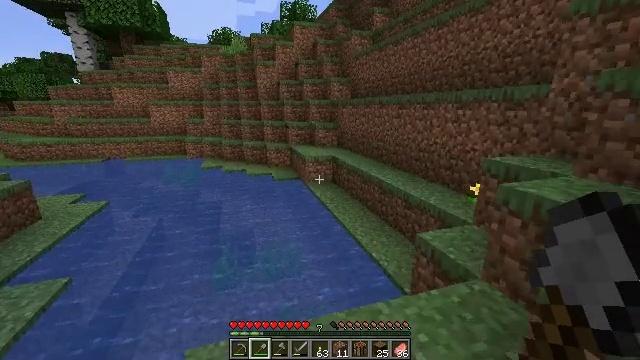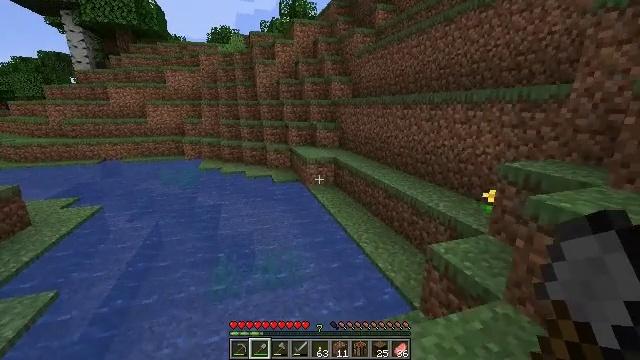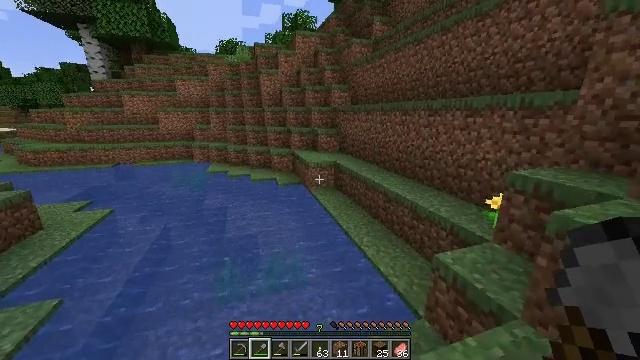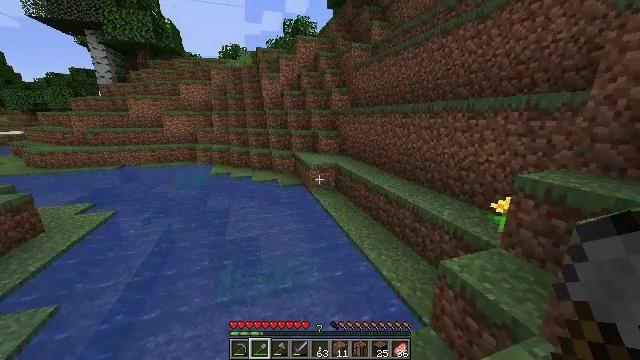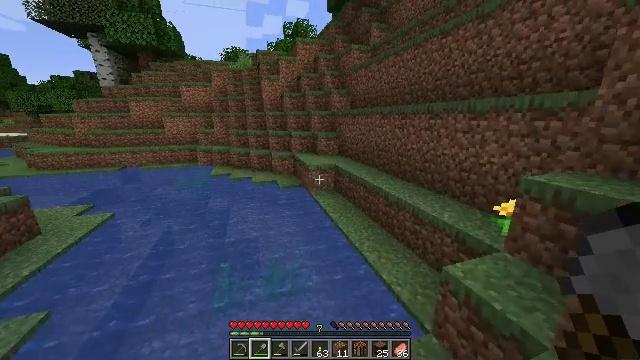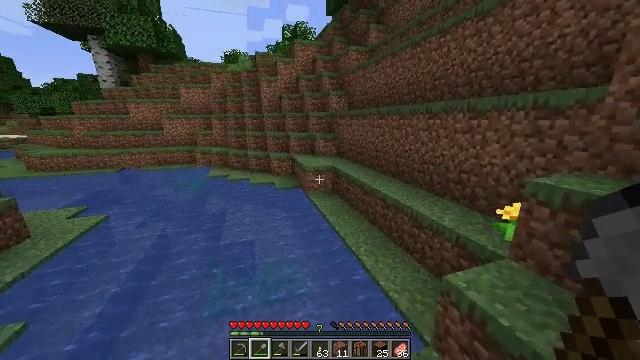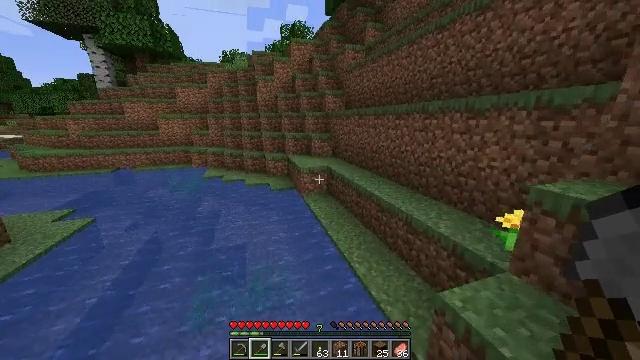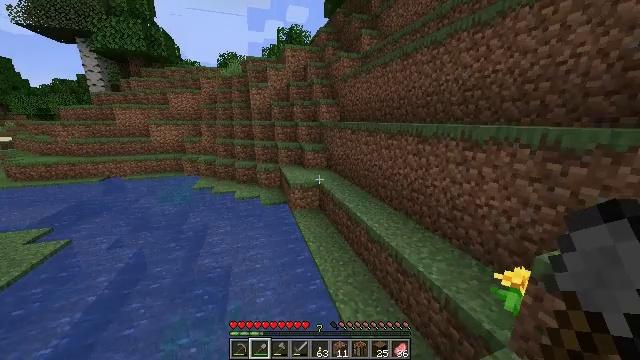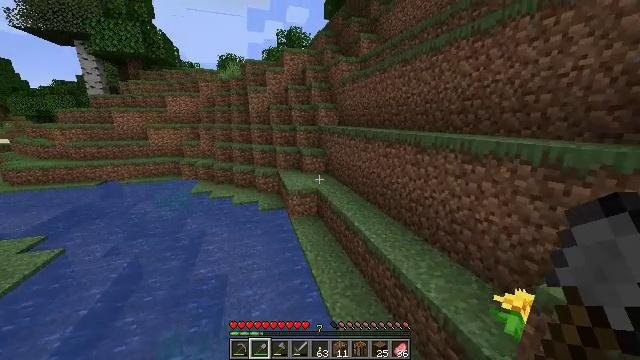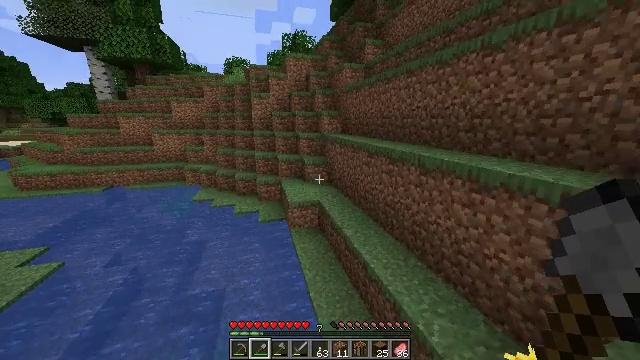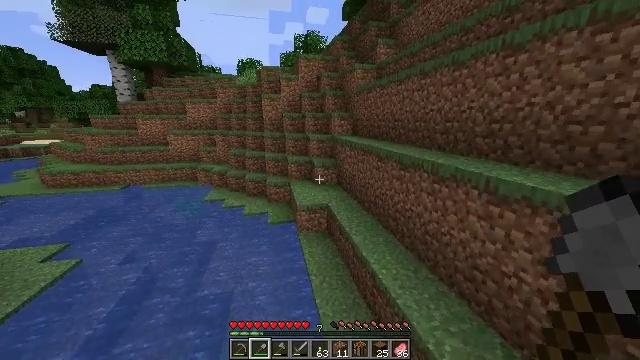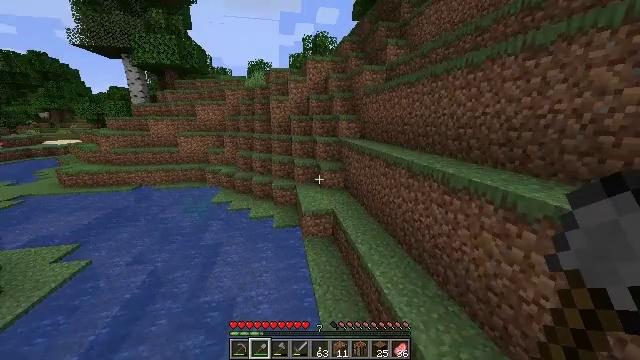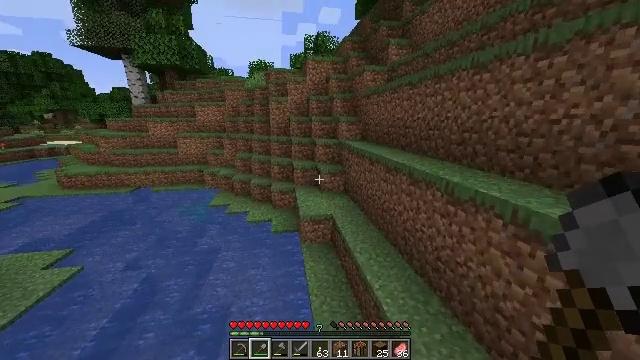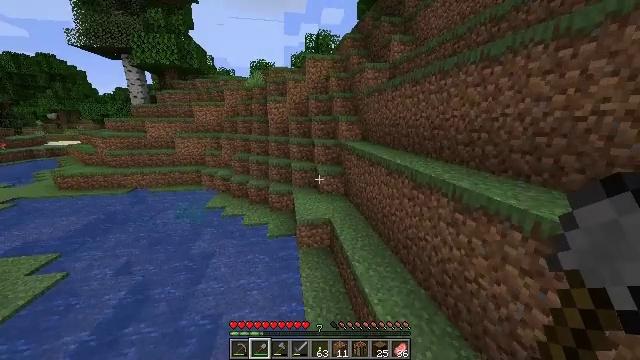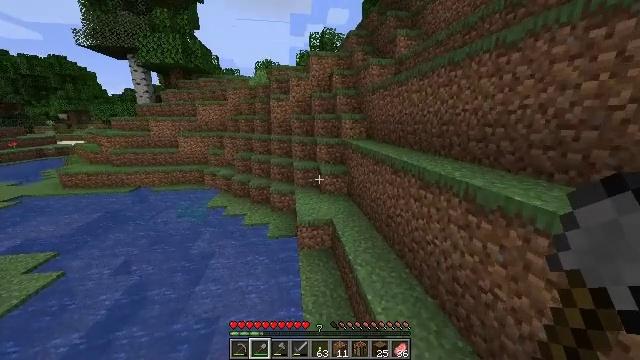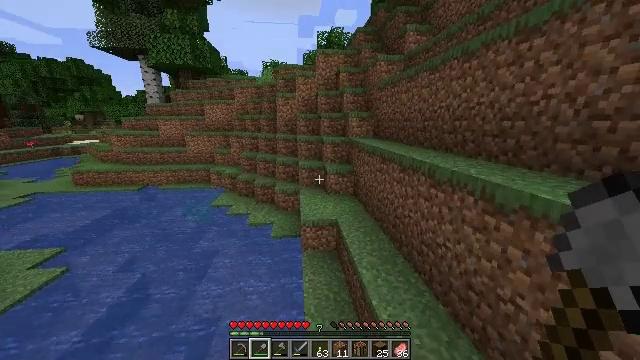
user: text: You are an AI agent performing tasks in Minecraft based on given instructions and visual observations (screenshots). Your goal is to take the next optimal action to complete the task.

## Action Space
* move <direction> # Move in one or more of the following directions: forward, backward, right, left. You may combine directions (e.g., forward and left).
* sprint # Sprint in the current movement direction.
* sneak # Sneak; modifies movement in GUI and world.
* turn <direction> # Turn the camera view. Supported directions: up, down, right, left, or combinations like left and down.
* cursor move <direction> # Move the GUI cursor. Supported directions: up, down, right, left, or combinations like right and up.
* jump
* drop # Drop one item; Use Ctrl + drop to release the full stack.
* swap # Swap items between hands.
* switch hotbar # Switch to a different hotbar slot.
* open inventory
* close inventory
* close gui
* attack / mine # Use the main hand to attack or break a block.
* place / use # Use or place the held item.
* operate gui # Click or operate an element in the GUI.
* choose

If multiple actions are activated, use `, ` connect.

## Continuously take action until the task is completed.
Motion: motion action
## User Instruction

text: Obtain a bee nest using a tool.
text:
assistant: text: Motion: move forward, sprint
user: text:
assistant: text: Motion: move forward, sprint
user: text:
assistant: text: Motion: move forward, sprint
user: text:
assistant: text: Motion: move forward and move right, sprint
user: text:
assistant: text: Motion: move forward and move right, sprint
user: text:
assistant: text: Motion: move forward and move right, sprint
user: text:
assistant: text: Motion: move forward and move right, sprint, jump
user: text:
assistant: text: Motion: move forward and move right, sprint, jump
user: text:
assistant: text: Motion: move forward, sprint, turn left, jump
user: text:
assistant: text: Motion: move forward, sprint, turn left, jump
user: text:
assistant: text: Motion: move forward, sprint, turn left, jump
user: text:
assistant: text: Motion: move forward, sprint
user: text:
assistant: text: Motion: move forward, sprint
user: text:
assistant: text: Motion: move forward, sprint, turn left
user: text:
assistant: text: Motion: move forward, sprint, turn left
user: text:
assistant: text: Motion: move forward, sprint, turn left
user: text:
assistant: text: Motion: move forward, sprint, turn left
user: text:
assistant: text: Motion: move forward, sprint, turn left
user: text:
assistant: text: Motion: move forward, sprint, turn left
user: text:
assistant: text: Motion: move forward, sprint, turn left
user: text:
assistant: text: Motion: move forward, sprint, turn left
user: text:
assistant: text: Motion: move forward, sprint
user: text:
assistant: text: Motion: move forward, sprint
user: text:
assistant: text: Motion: move forward, sprint
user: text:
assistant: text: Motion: move forward, sprint
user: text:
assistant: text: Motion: move forward, sprint
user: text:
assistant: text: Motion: move forward, sprint
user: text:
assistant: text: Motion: move forward, sprint
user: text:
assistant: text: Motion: move forward, sprint
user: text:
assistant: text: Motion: move forward, sprint, jump